Aerial crown-view tile of a tropical tree (Barro Colorado Island, Panama), acquired 20241014:
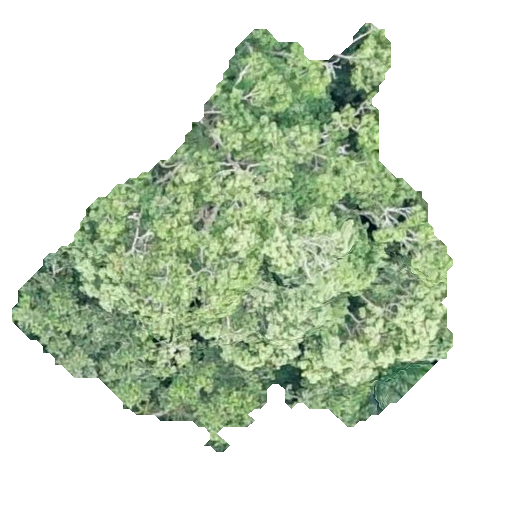
Species: Ocotea leptobotra
GBIF accepted scientific name: Ocotea leptobotra
Crown area: 172.144 m²